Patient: sex M, age 73
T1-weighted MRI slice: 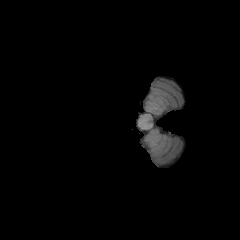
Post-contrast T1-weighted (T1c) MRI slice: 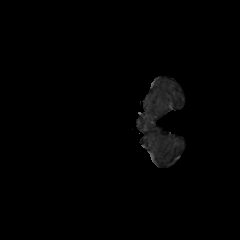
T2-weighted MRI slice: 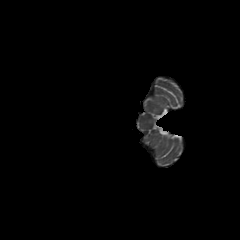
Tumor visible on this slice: no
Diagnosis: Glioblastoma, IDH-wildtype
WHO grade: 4